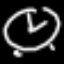
Label: clock